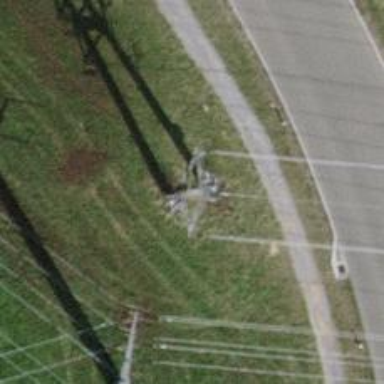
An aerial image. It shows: Power pole.